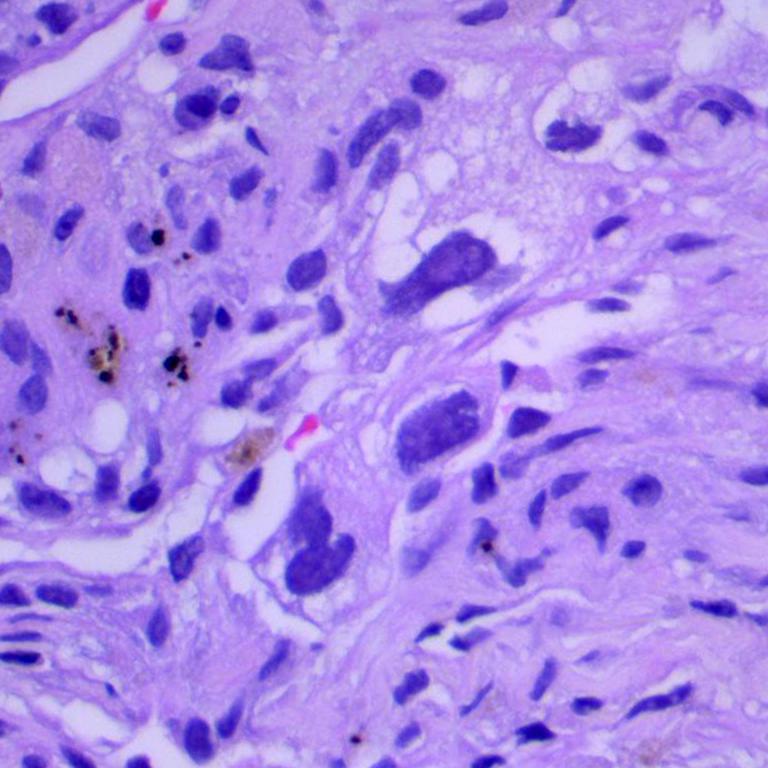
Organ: lung
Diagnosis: adenocarcinomas